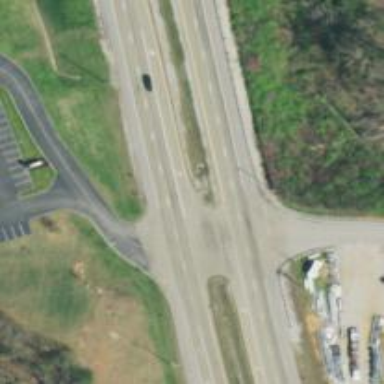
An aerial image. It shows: Primary link highway.